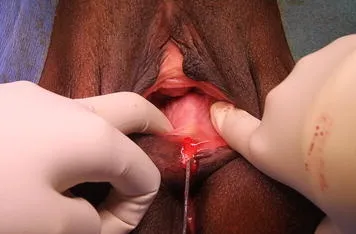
The lipofilling of the posterior vaginal wall must be performed under digital control to stay in the sub mucosa and avoid the risk of rectal injury.
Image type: medical_photograph (other_medical_photograph)